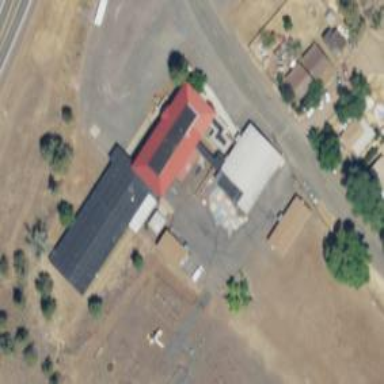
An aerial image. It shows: Historic school.